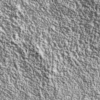
Label: not_dusty